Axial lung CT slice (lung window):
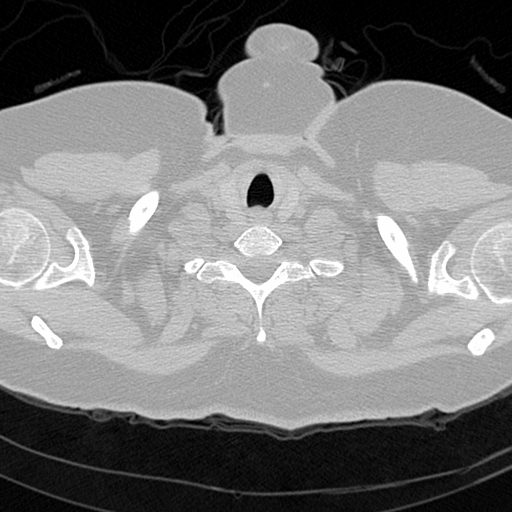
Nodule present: no